Question: I have the following html code:
'''
<div id="footer">
<ul id="yw1">
<li><a href="/index.php/site/login">About</a></li>
<li><a href="/index.php/site/login">FAQ</a></li>
<li><a href="http://twitter.com"><img src="/images/twitter_icon.png" /></a></li>
<li><a href="http://twitter.com"><img src="/images/facebook_icon.png" /></a></li>
</ul>
</div>
'''
And the following CSS styles:
'''
#footer {
margin-top: 25px;
background: #000000 url(images/background.png) repeat;
padding: 25px;
box-shadow: 0px 0px 10px 5px rgba(0, 0, 0, .2);
}
#footer ul {
margin: 0;
padding: 0px 0px 0px 0px;
list-style: none;
line-height: normal;
}
#footer li {
padding-left: 20px;
display: inline;
list-style-type: none;
}
#footer a {
color:white;
letter-spacing: 1px;
text-decoration: none;
text-align: center;
font-size: 14px;
font-weight: 300;
}
'''
Now result is:

But I need to align images and text links by vertically. How can I do it?
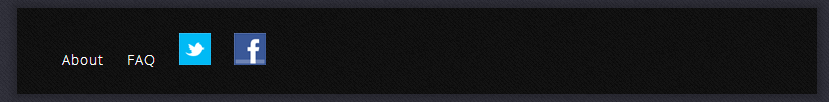
Answer: As 'img' tag is inline by default, it vertically aligns to the baseline and hence you need to use 'vertical-align: middle;' for your 'img' tag
<URL>
CSS
'''
#footer img {
vertical-align: middle;
}
'''